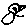
Label: bird